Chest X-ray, PA view. Patient: 41 years old, sex F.
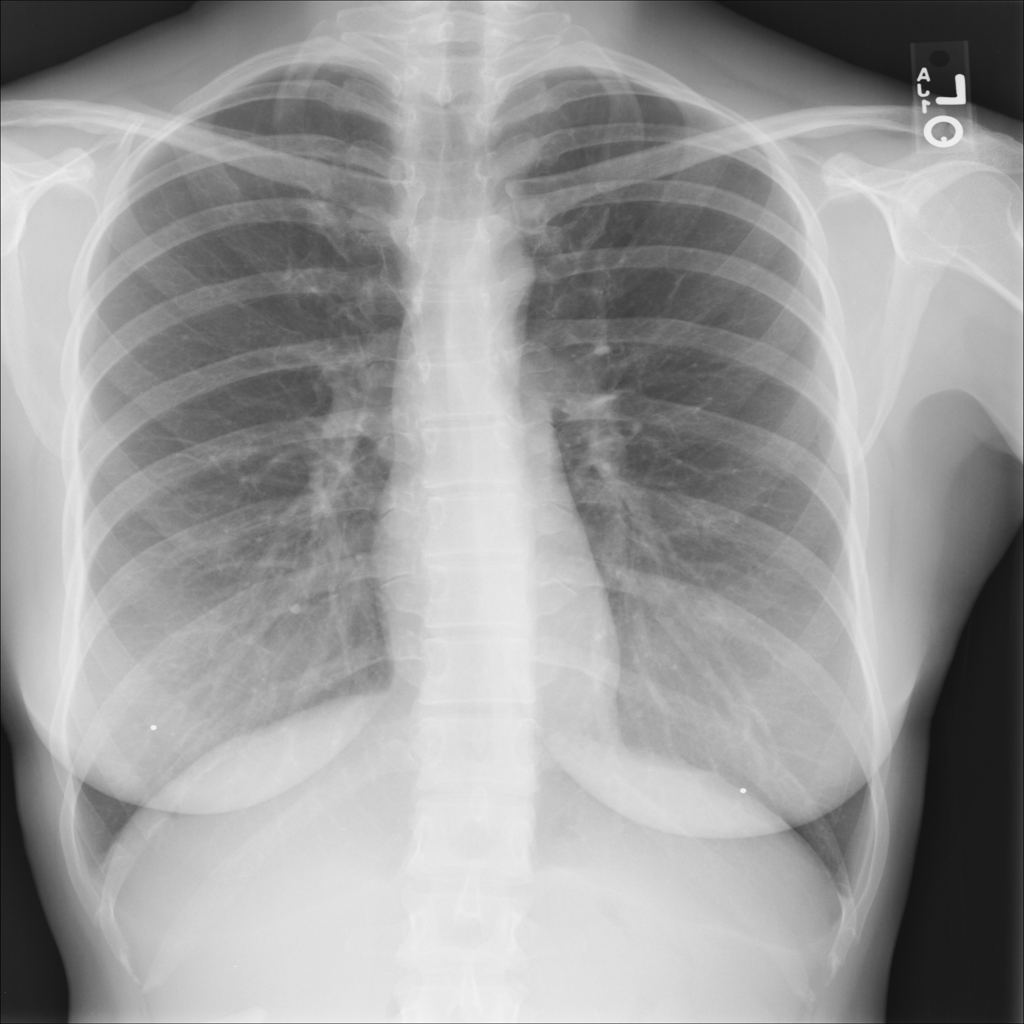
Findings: No Finding